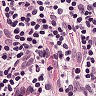
Metastatic tissue present: no